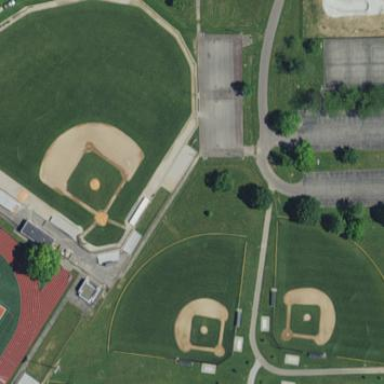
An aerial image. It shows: Baseball pitch for leisure land.